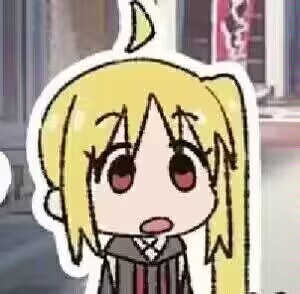
Label: anime